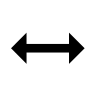
Cursor type: resize_w
OS/theme: linux-xcursor-pro
Variant: black